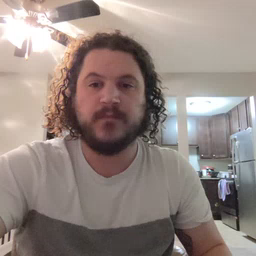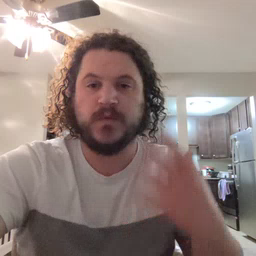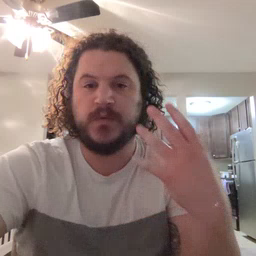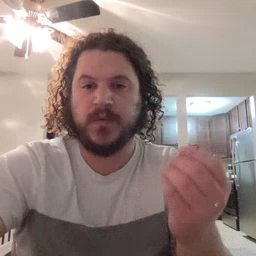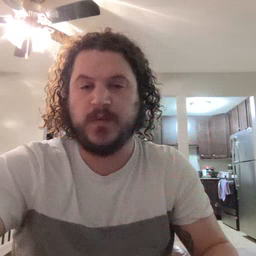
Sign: go